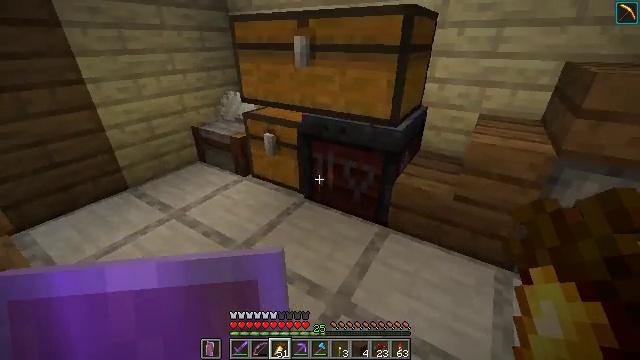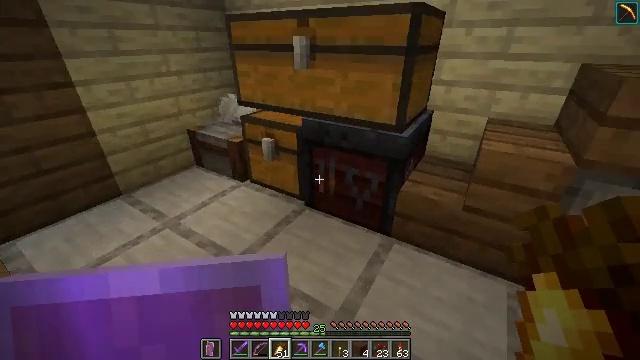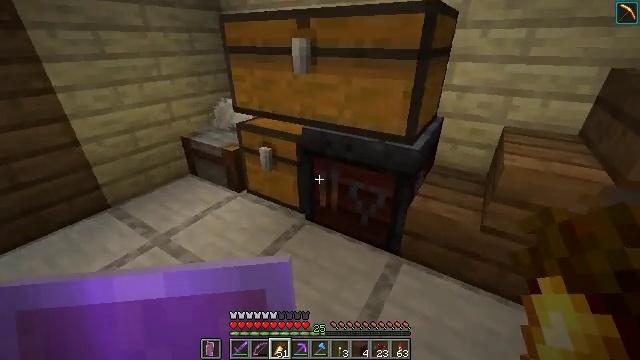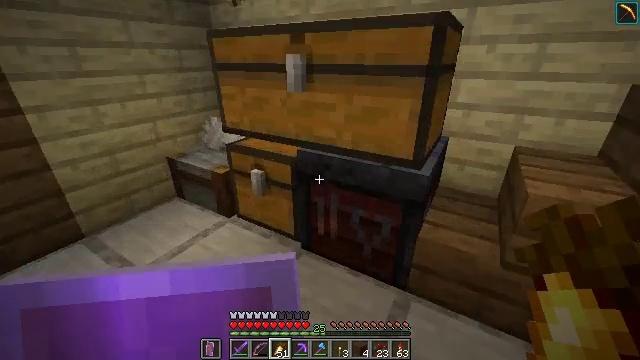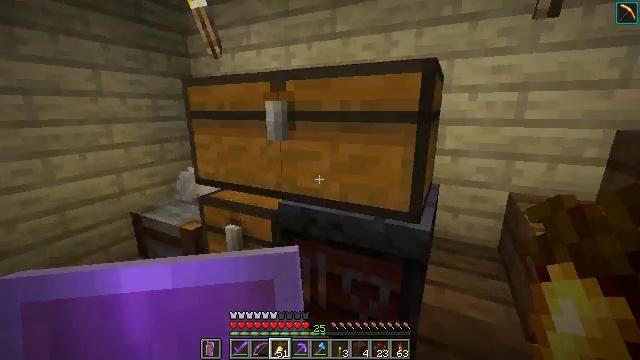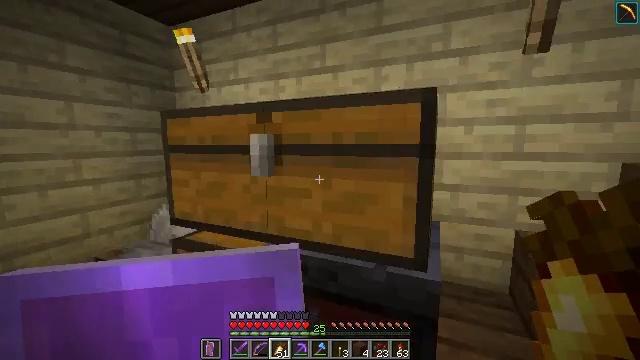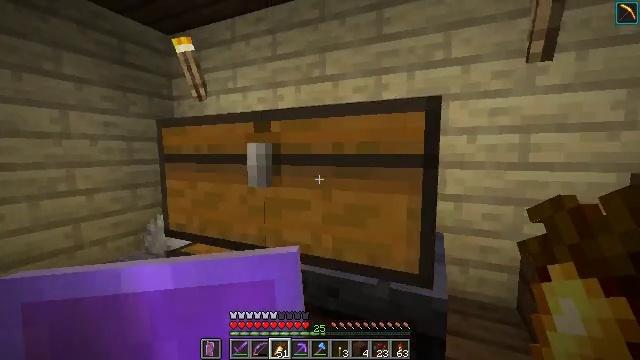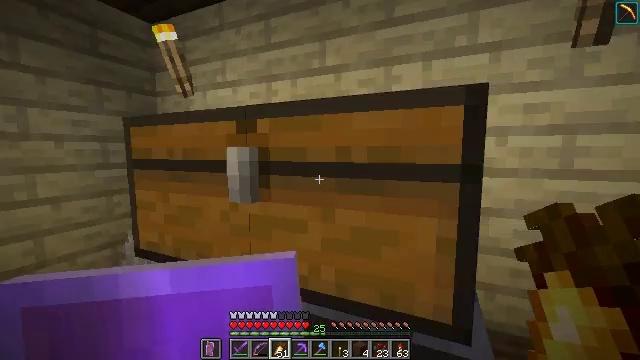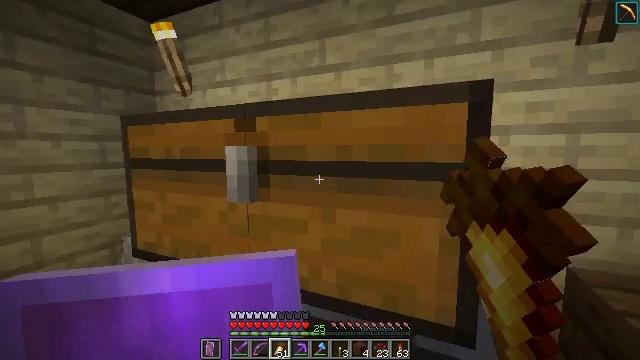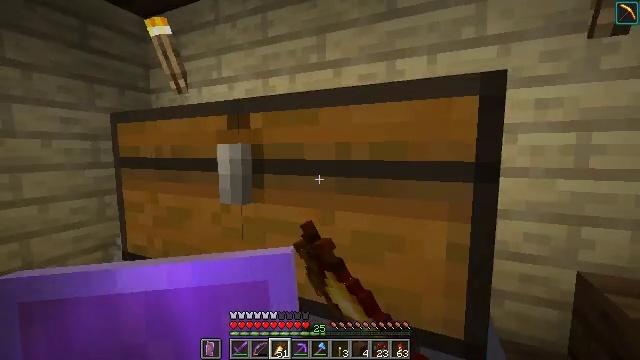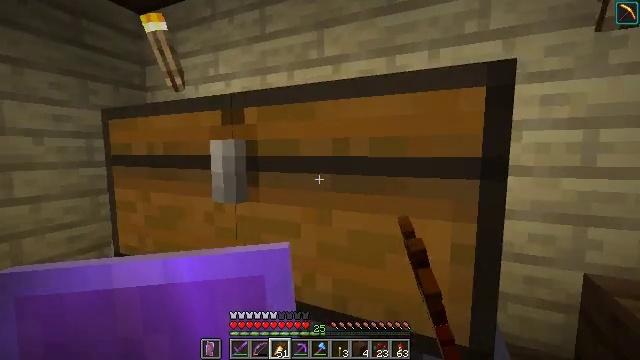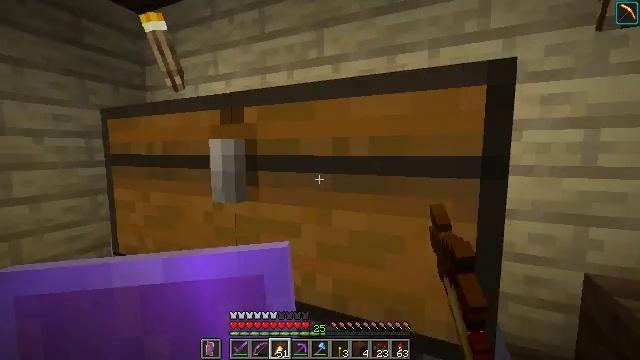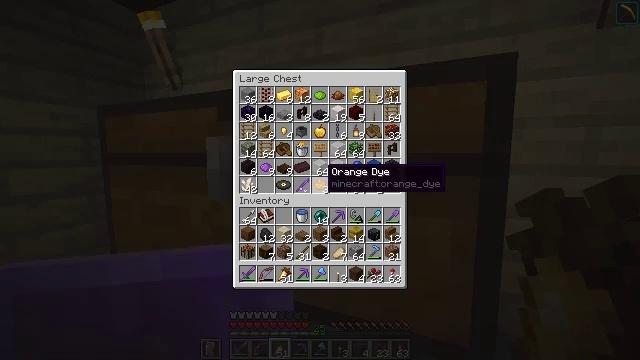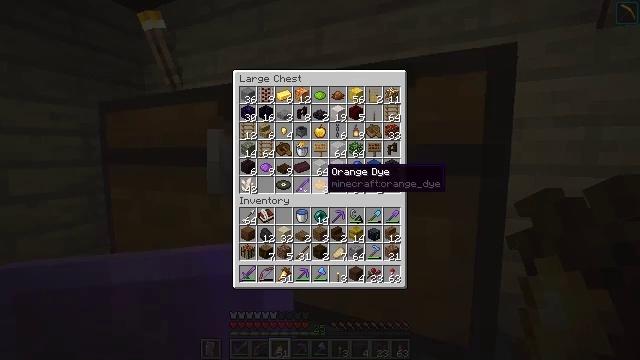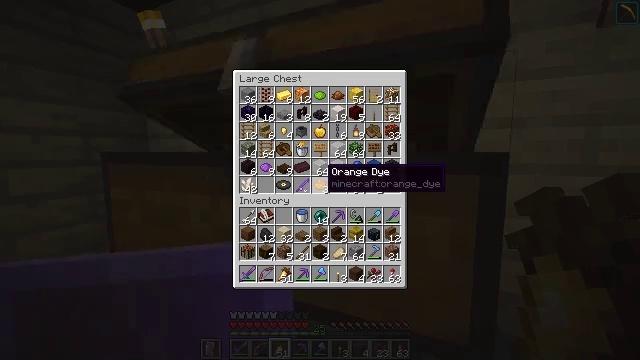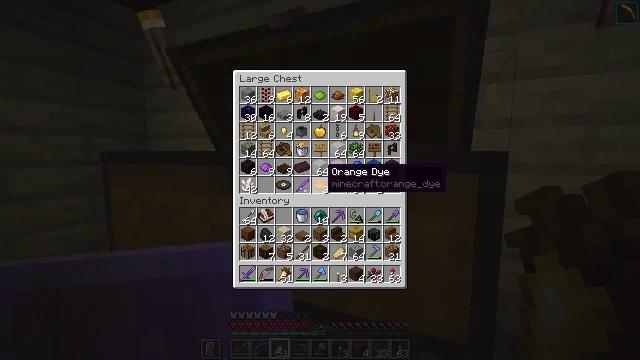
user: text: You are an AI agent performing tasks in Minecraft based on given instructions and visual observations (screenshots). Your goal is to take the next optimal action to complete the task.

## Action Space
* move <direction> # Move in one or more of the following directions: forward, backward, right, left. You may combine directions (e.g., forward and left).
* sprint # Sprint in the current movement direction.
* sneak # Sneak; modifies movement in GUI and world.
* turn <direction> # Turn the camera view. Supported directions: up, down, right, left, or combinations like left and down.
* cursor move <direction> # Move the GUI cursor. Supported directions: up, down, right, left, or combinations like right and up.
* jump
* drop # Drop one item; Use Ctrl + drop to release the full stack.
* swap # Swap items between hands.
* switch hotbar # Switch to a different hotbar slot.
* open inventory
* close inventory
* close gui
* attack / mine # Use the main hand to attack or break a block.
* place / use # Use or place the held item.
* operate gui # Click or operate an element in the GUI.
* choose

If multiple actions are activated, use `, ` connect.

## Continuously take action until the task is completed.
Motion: motion action
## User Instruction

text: Open crafting grid to make brown concrete powder.
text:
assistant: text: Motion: move forward
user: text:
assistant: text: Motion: move forward
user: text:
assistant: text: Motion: move forward, turn right and up
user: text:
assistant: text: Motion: move forward, turn right and up
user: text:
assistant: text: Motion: move forward, turn right and up
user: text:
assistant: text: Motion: move forward, turn up
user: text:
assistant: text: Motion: use / place
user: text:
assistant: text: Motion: use / place
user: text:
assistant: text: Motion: use / place
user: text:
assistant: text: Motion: no_op
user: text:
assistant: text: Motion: no_op
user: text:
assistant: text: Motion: open gui
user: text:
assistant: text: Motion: no_op
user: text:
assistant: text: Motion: no_op
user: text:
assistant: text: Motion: no_op
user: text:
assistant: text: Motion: no_op
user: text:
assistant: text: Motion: cursor move right
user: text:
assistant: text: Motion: cursor move right
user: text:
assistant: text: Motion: cursor move right
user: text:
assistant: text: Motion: cursor move right
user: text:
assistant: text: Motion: no_op
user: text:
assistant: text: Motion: no_op
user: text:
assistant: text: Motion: no_op
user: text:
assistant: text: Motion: no_op
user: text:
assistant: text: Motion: no_op
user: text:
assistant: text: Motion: no_op
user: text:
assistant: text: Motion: no_op
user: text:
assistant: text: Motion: no_op
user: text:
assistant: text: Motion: no_op
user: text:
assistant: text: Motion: no_op